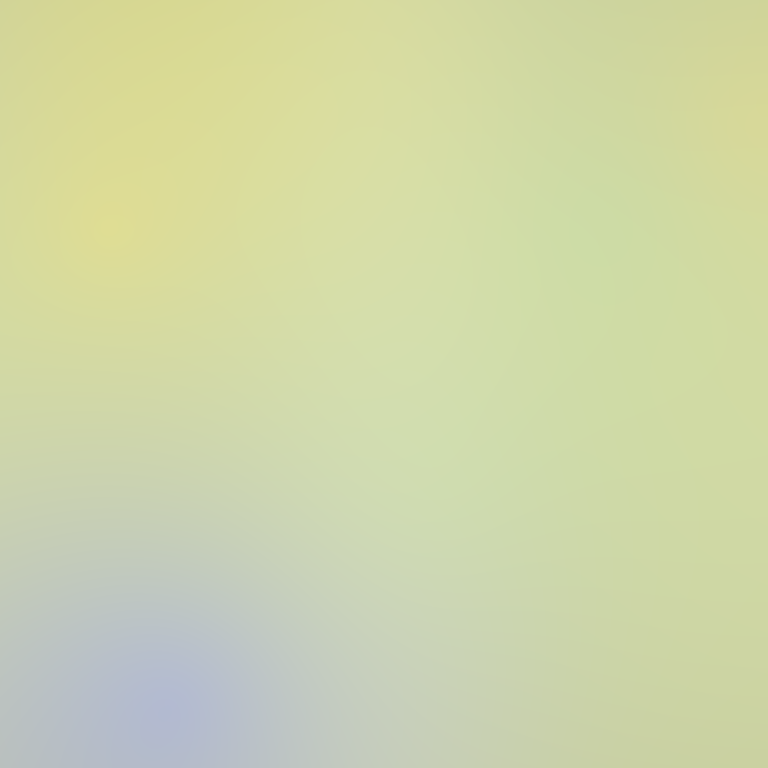
Abstract light effect, smooth gradient from soft yellow to pale green, calm atmosphere, diffuse light, no room, no furniture, no objects.